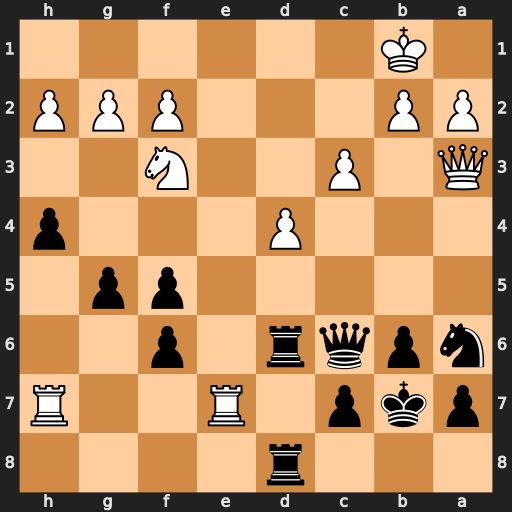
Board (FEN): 3r4/pkp1R2R/npqr1p2/5pp1/3P3p/Q1P2N2/PP3PPP/1K6
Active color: b
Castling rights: -
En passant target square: -
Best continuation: h3 Rxh3 g4